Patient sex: M
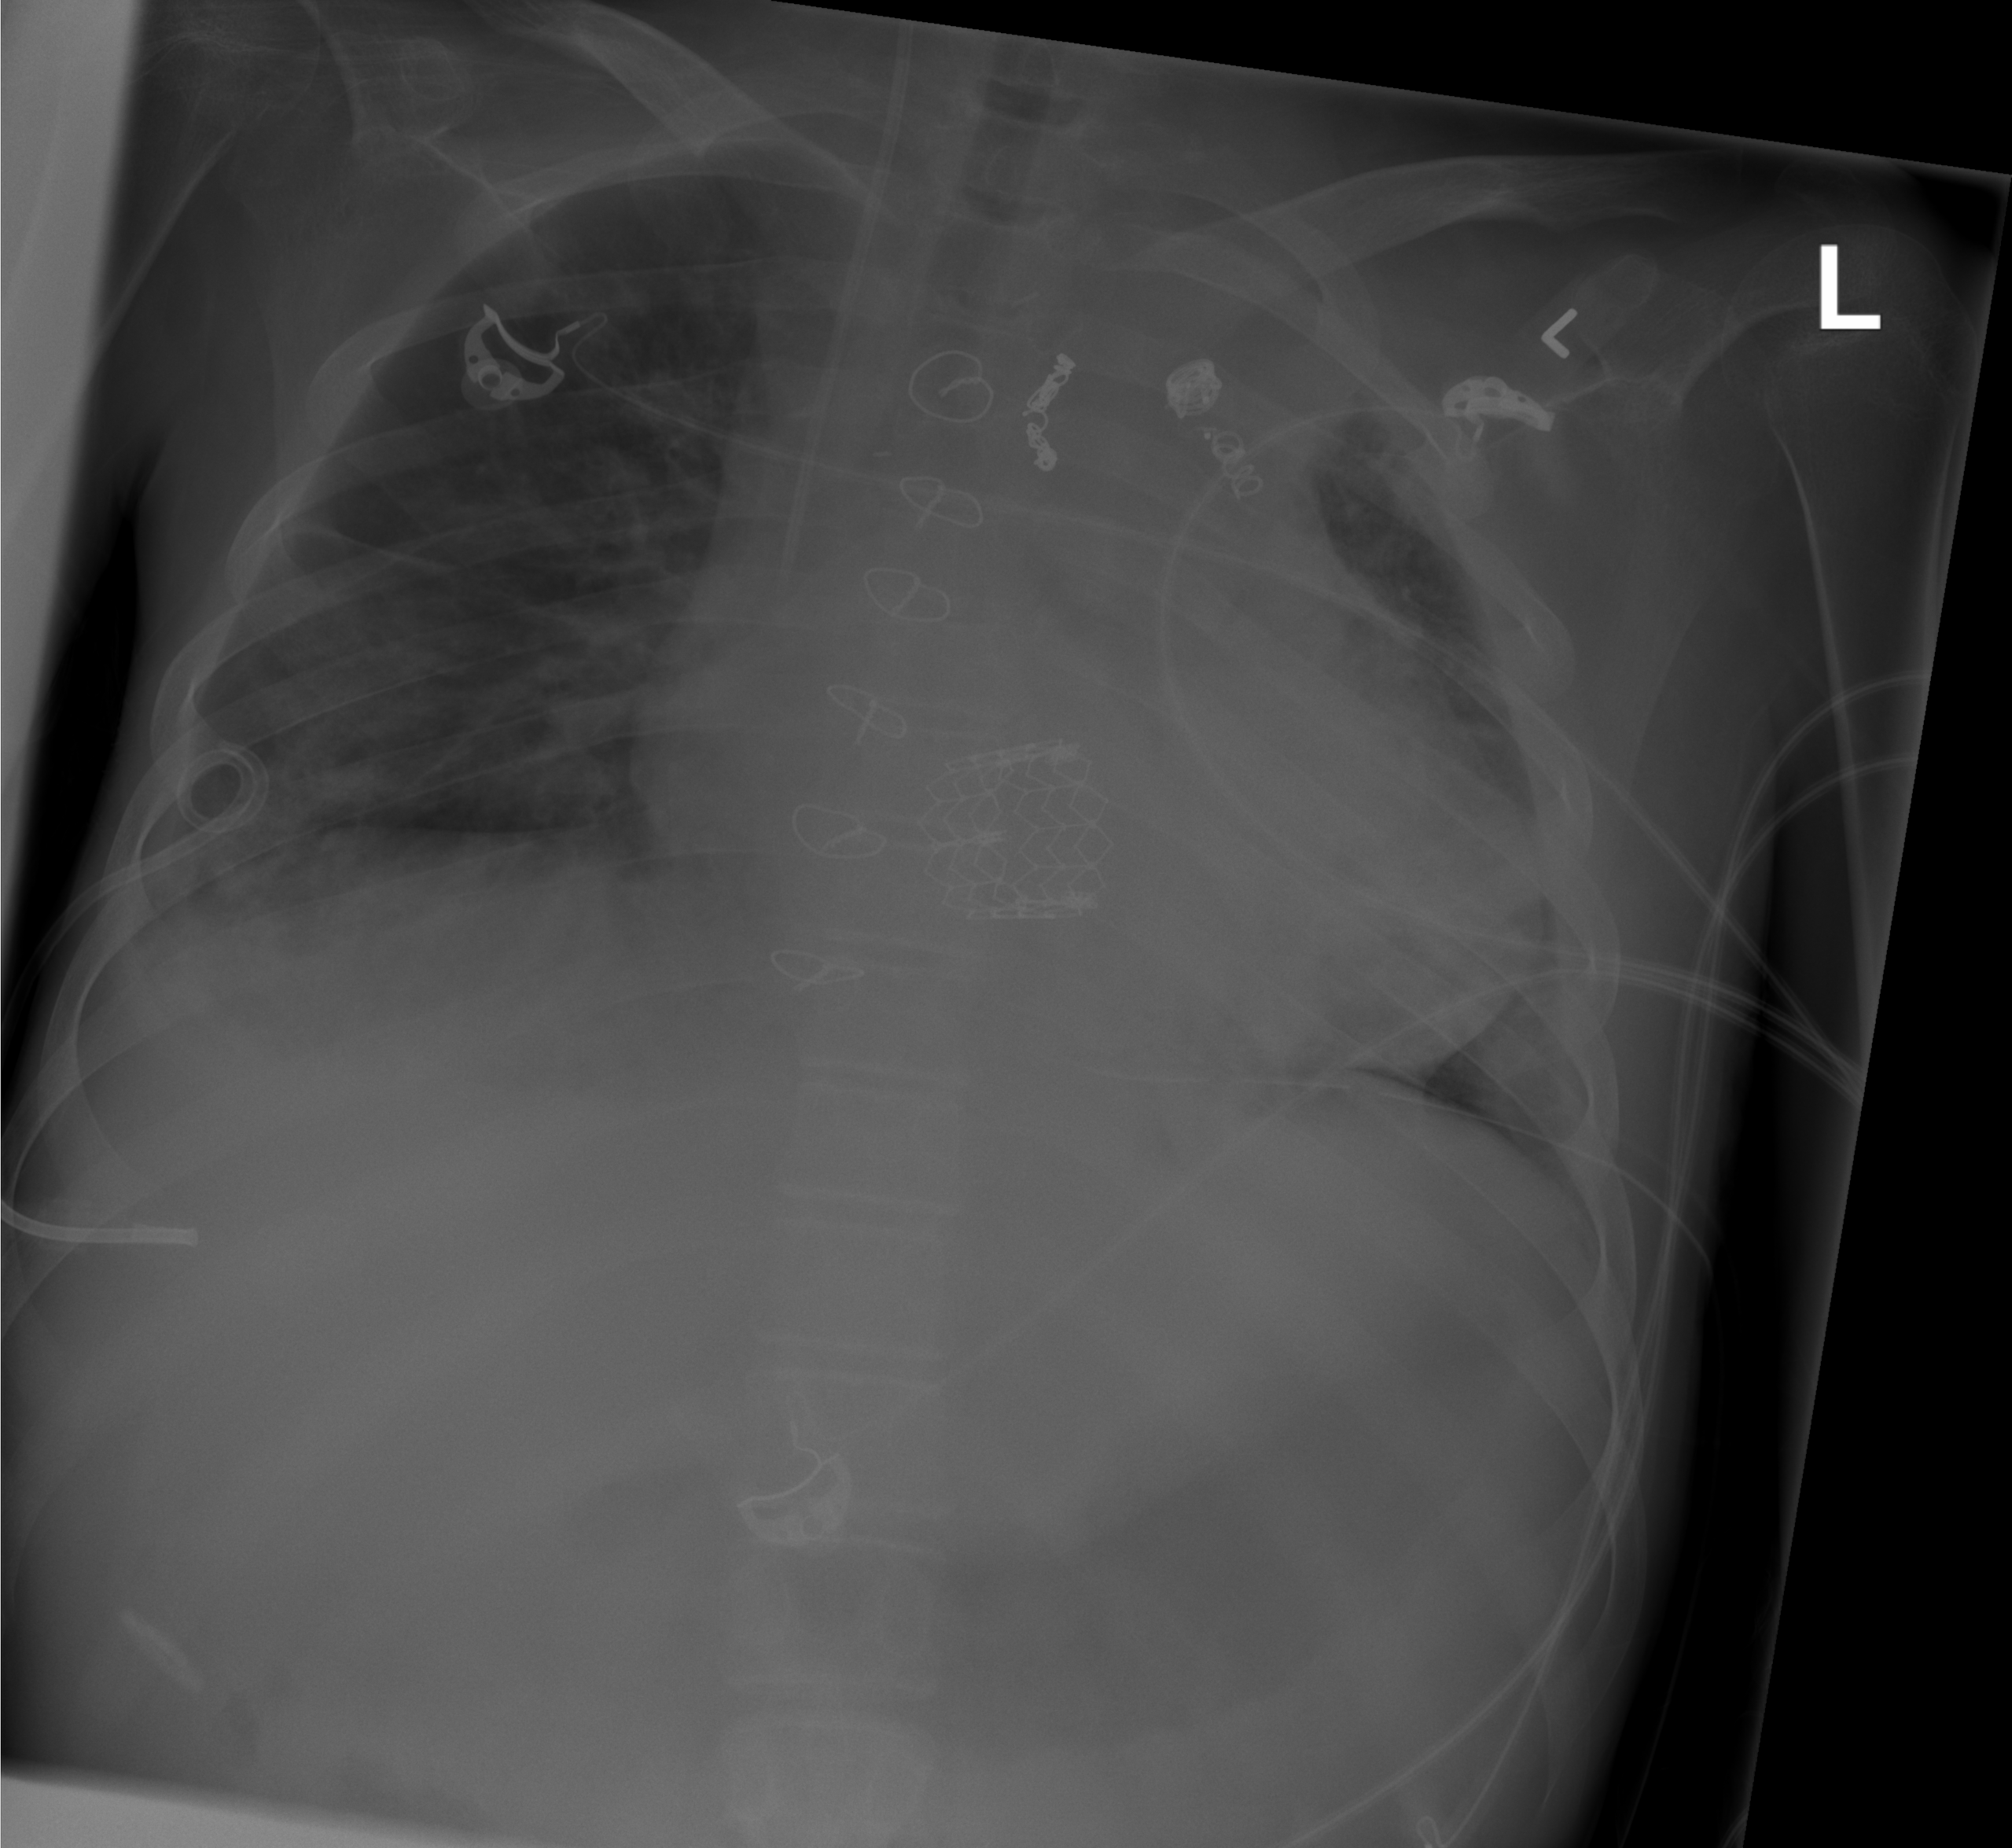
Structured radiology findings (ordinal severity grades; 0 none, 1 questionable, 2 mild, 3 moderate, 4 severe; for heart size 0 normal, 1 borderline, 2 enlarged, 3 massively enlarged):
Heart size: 3
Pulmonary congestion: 0
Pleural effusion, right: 2
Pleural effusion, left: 2
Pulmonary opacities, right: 2
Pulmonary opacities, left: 2
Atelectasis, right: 3
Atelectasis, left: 2